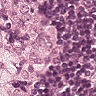
Metastatic tissue present: yes